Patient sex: F
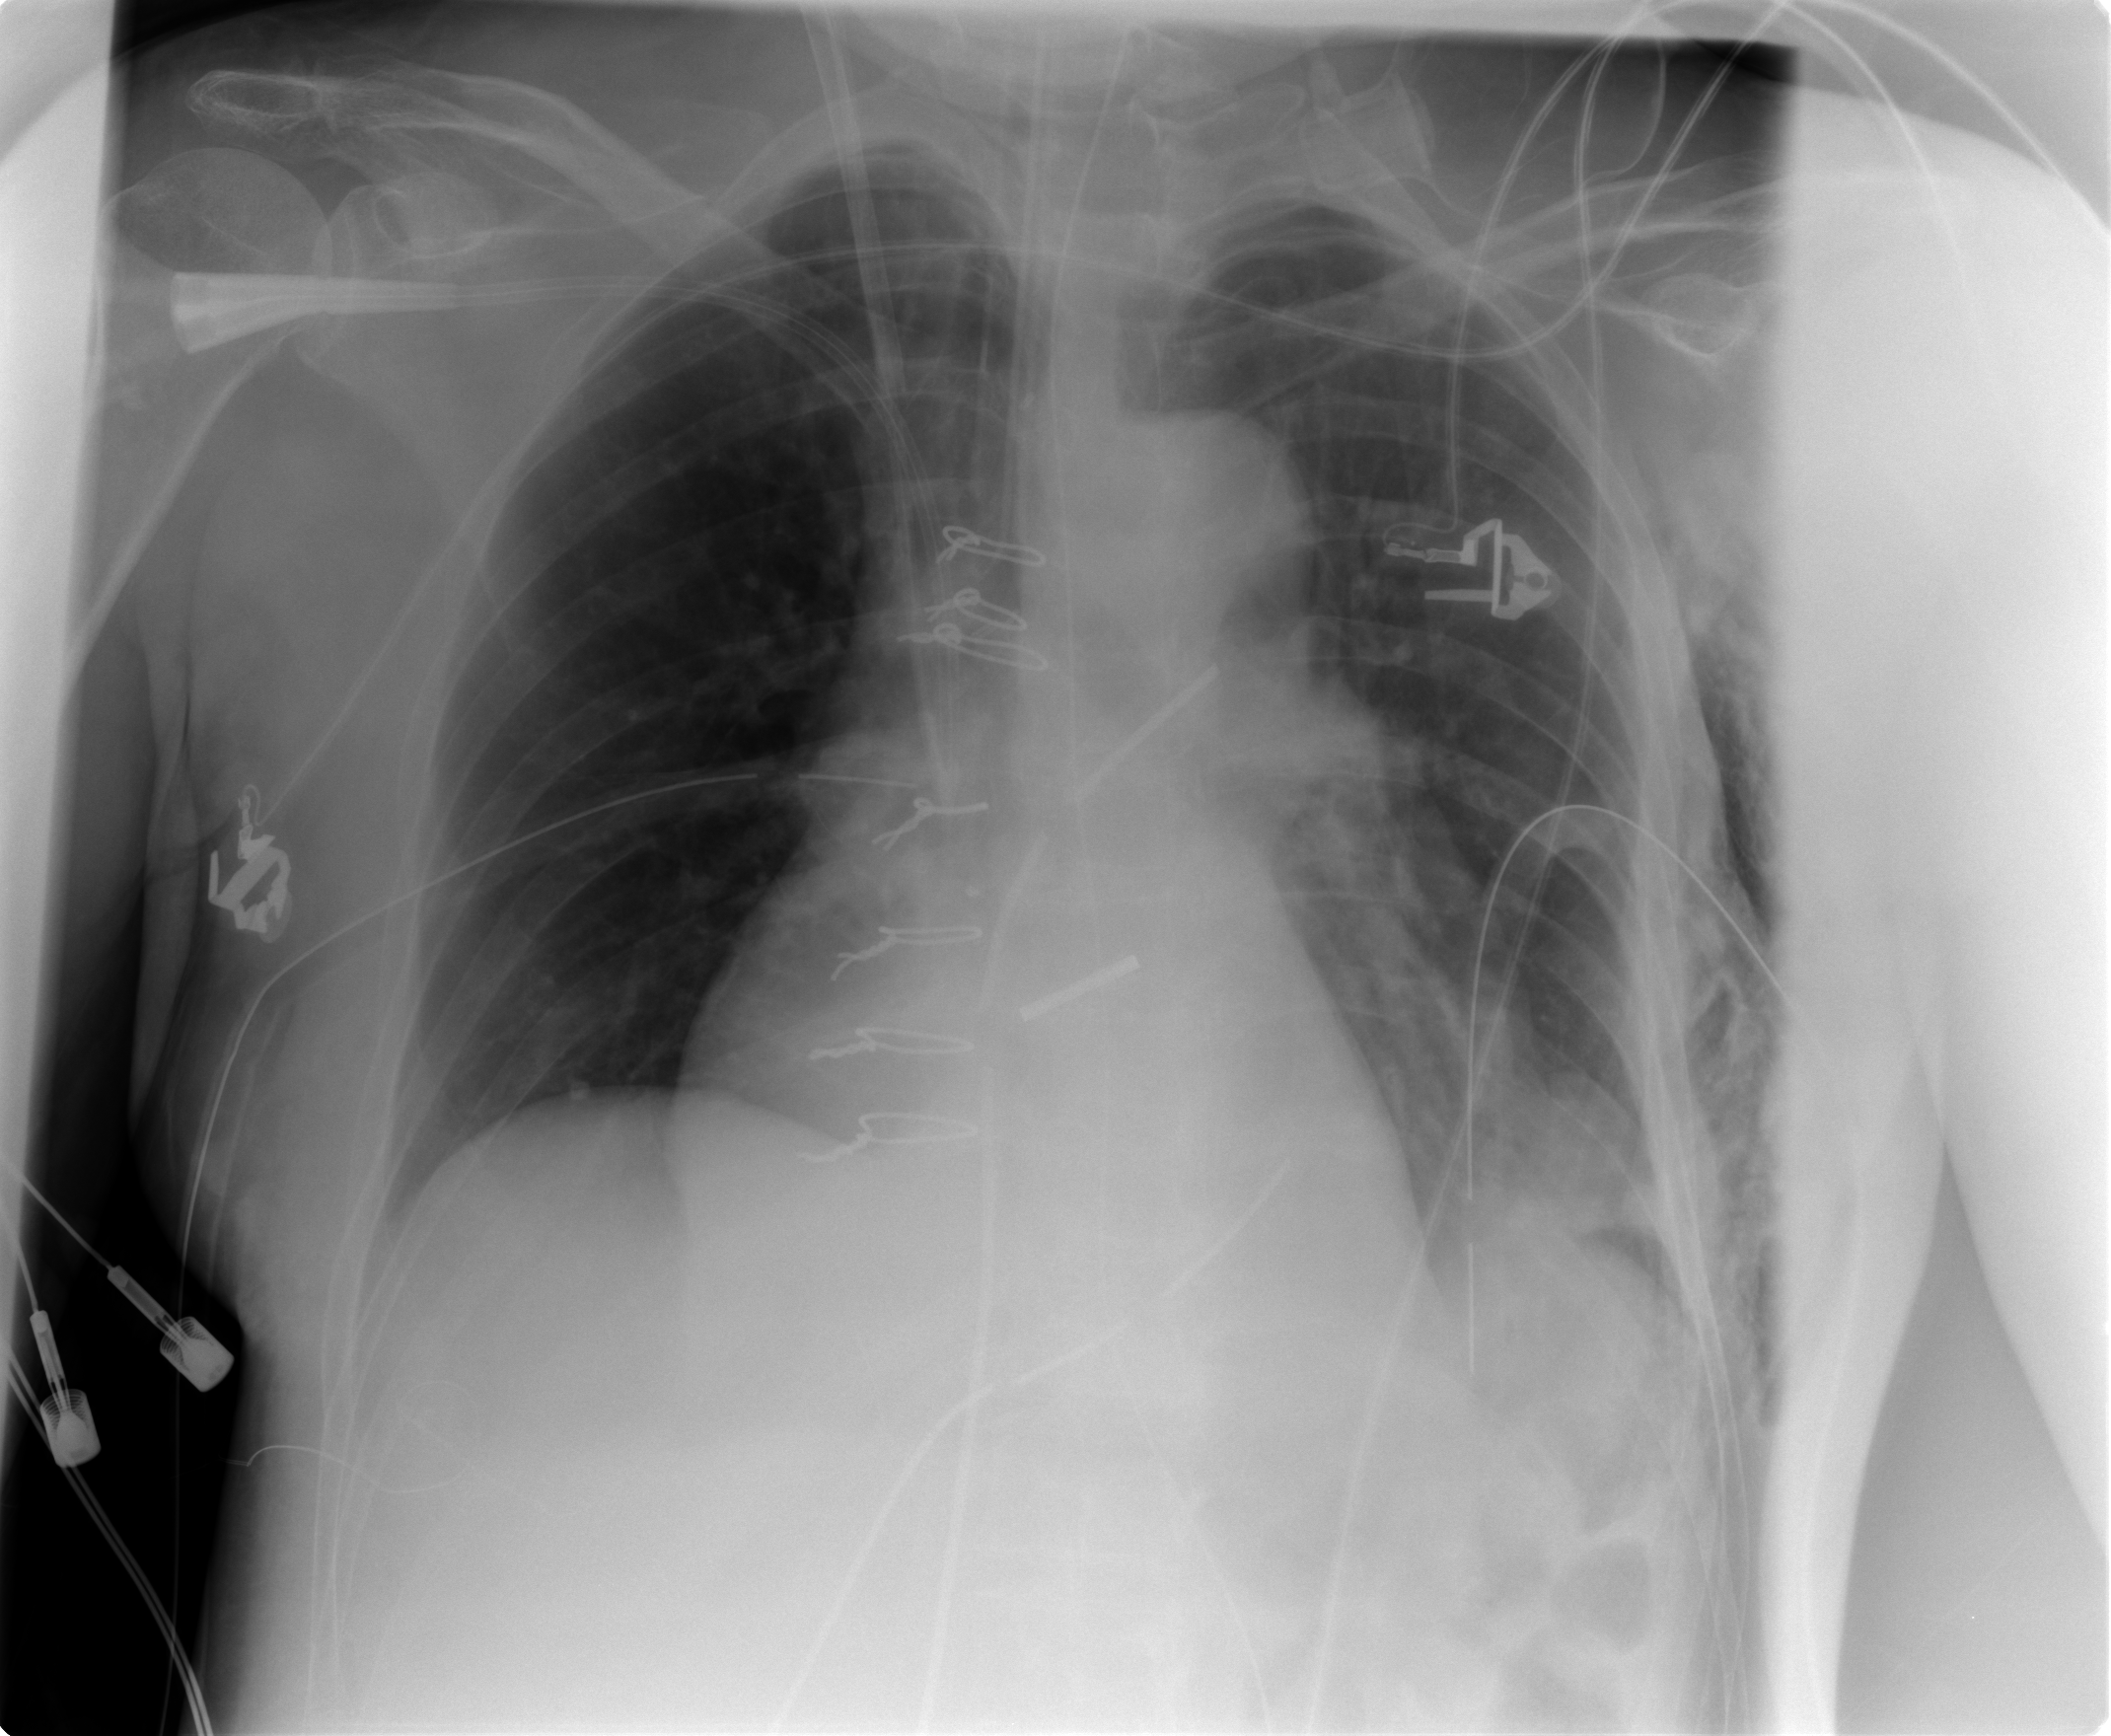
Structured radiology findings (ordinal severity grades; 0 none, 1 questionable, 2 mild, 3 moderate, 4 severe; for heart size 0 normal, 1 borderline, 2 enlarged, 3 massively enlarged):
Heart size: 0
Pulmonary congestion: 0
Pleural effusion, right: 0
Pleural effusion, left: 2
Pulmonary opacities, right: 0
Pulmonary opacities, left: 0
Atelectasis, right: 0
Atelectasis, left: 2